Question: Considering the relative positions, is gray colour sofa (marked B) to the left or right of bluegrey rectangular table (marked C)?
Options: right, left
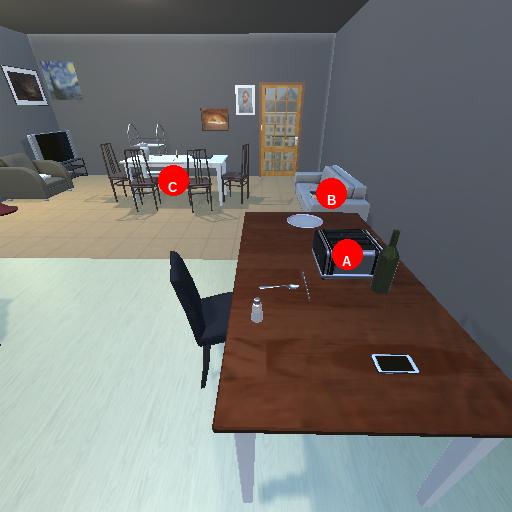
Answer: right